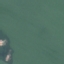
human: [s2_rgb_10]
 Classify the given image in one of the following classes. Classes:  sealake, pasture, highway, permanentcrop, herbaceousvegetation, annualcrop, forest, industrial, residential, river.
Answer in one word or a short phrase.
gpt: SeaLake